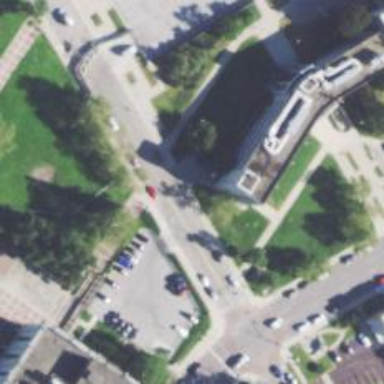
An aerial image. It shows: Crossing on the footway.